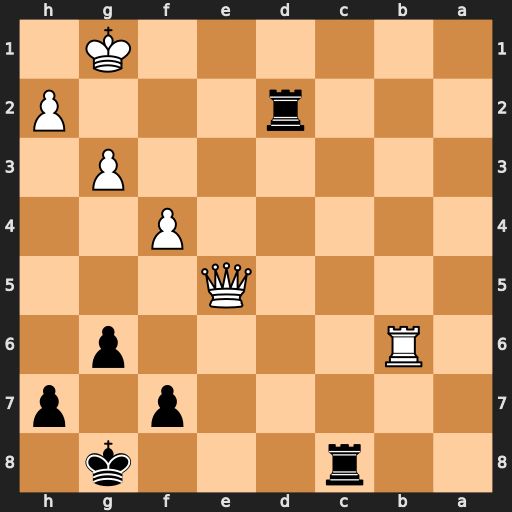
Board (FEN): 2r3k1/5p1p/1R4p1/4Q3/5P2/6P1/3r3P/6K1
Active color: b
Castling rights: -
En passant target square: -
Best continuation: Rc1+ Qe1 Rxe1#